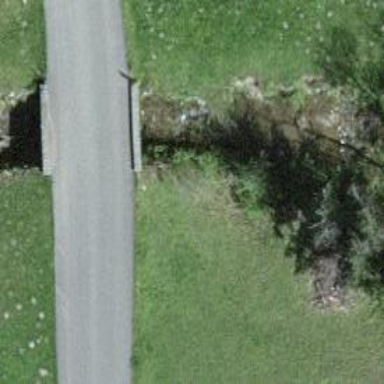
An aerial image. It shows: Culvert tunnel.